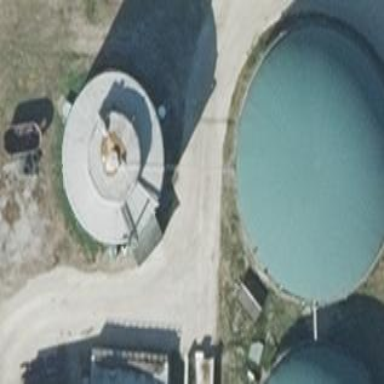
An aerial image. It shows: Dome-shaped covered reservoir located near farm auxiliary building.